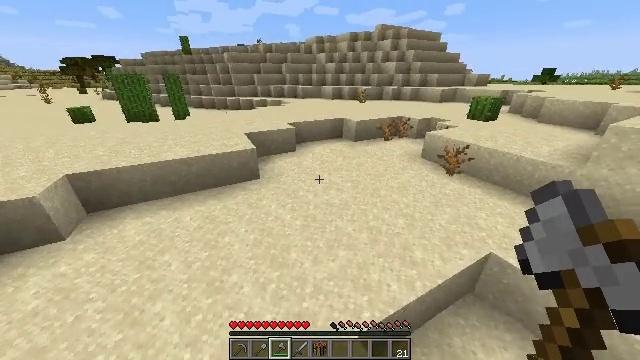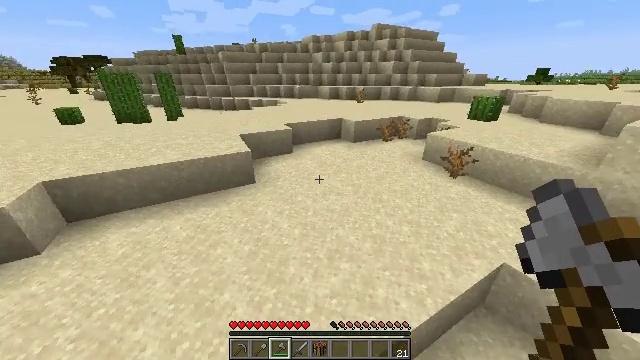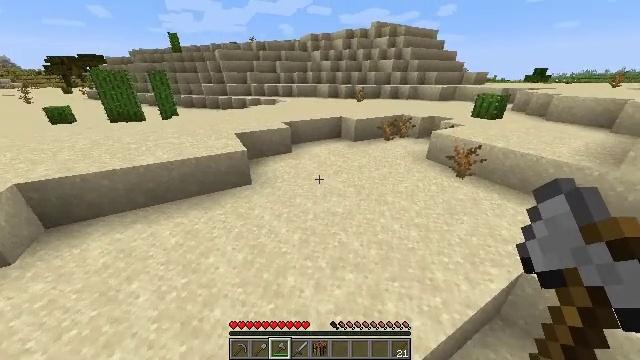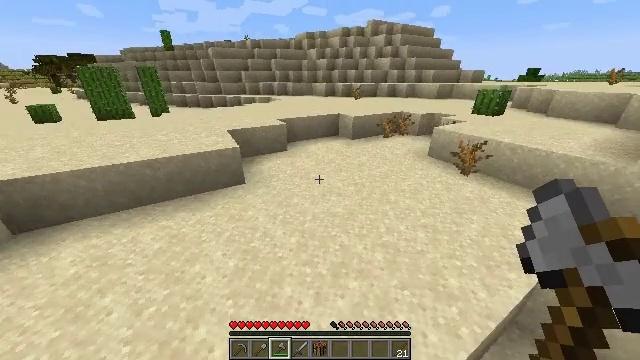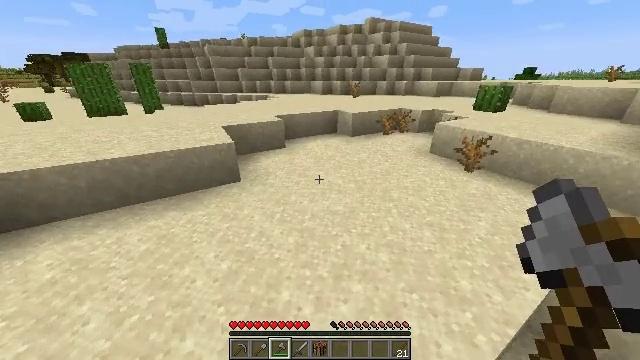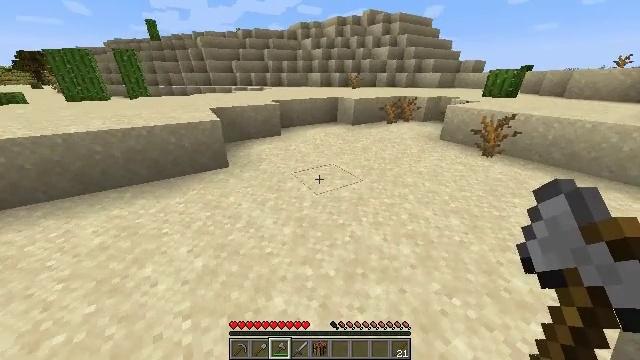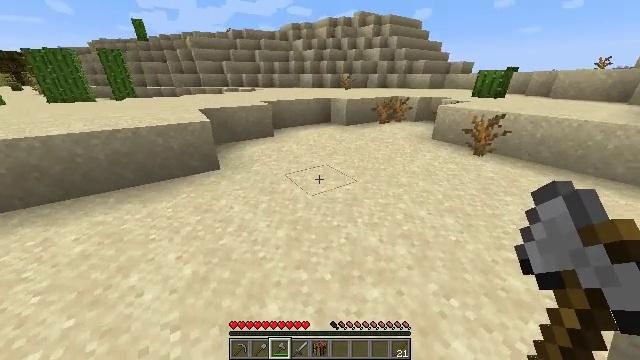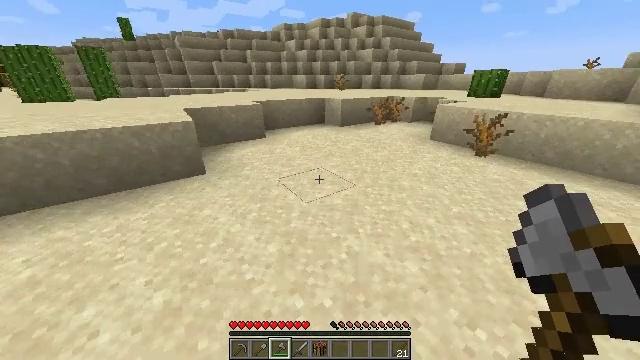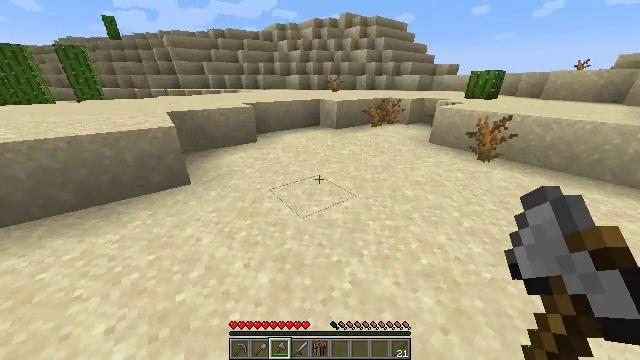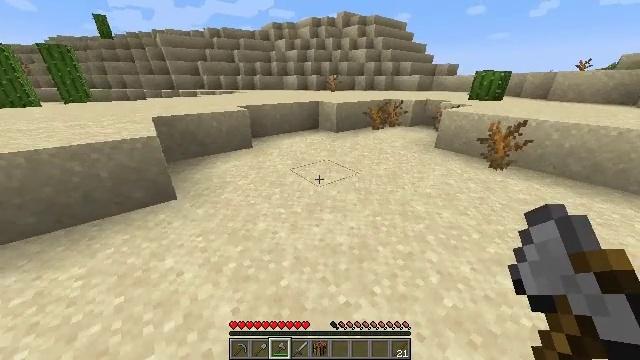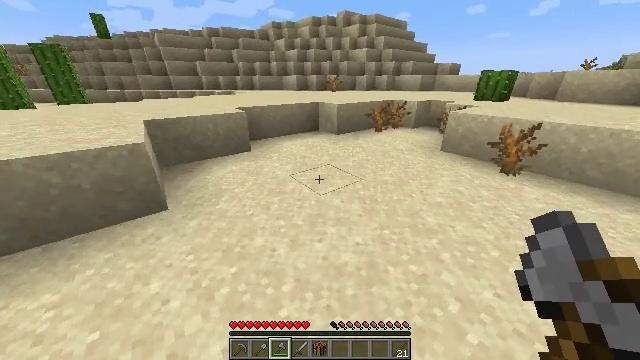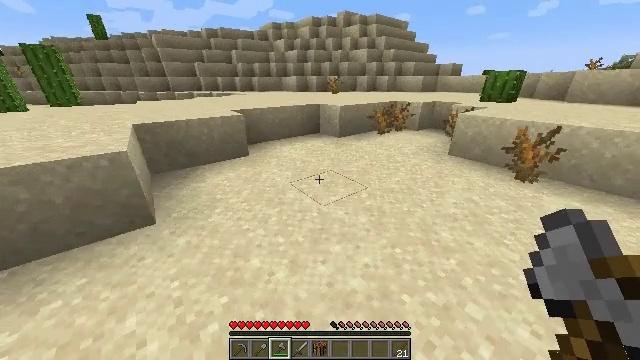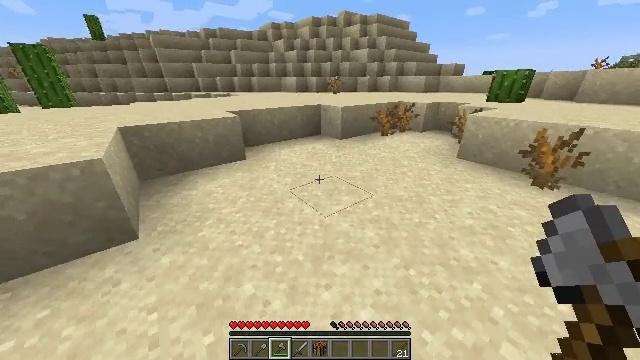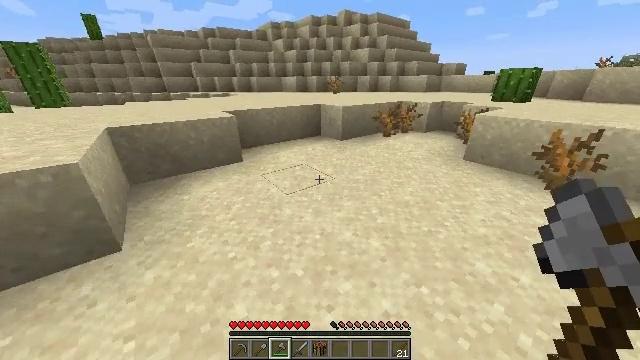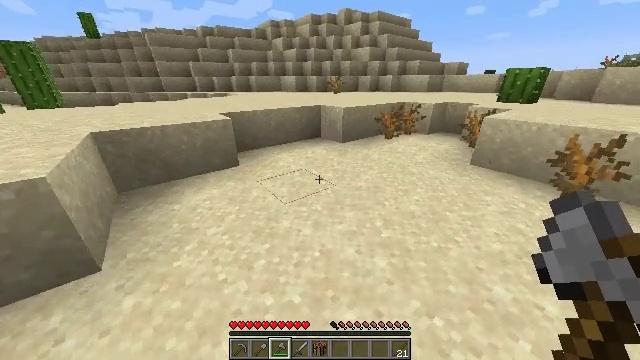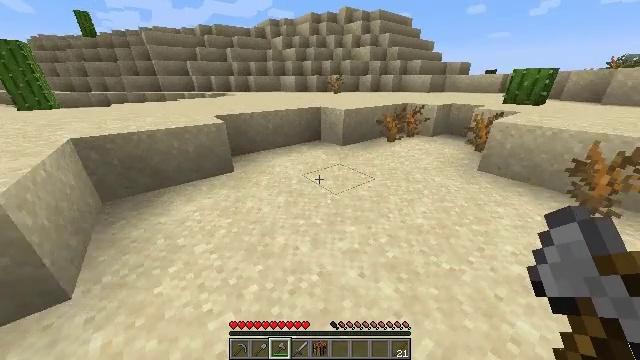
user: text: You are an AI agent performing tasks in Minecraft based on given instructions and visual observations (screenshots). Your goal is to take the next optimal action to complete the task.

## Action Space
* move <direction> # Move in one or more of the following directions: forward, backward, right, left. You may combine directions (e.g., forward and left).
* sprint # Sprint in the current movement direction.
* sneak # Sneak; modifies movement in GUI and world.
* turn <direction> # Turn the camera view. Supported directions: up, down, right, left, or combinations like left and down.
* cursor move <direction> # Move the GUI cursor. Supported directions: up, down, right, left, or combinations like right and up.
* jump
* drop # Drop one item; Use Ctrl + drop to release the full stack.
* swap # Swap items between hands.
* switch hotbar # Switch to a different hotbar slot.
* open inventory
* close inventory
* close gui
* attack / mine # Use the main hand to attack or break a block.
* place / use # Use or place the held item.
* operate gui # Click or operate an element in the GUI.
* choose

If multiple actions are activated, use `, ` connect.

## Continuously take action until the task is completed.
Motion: motion action
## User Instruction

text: Break the hay block to collect it.
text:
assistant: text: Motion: move forward, sprint, jump
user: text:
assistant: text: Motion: move forward, sprint, jump
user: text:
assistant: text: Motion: move forward, sprint, turn right
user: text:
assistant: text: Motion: move forward, sprint
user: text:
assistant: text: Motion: move forward, sprint
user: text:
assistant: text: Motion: move forward, sprint, turn right
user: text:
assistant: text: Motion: move forward, sprint, turn right
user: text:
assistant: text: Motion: move forward, sprint, turn right
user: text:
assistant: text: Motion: move forward, sprint
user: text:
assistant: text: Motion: move forward, sprint
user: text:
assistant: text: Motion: move forward, sprint
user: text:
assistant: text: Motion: move forward, sprint
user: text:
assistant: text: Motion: move forward, sprint
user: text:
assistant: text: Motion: move forward, sprint
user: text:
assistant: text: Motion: move forward, sprint
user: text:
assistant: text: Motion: move forward, sprint
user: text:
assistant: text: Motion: move forward, sprint
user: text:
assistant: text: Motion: move forward, sprint
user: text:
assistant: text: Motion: move forward, sprint
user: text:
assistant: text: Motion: move forward, sprint
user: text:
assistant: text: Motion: move forward, sprint
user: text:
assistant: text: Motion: move forward, sprint
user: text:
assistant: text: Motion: move forward, sprint, turn left
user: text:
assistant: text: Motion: move forward, sprint, turn left and up
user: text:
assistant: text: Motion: move forward, sprint, turn left
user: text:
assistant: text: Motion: move forward, sprint, turn left
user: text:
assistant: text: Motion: move forward, sprint, turn left
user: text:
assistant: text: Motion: move forward, sprint, turn left
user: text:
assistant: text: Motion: move forward, sprint, turn left
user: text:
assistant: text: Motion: move forward, sprint, turn left, jump